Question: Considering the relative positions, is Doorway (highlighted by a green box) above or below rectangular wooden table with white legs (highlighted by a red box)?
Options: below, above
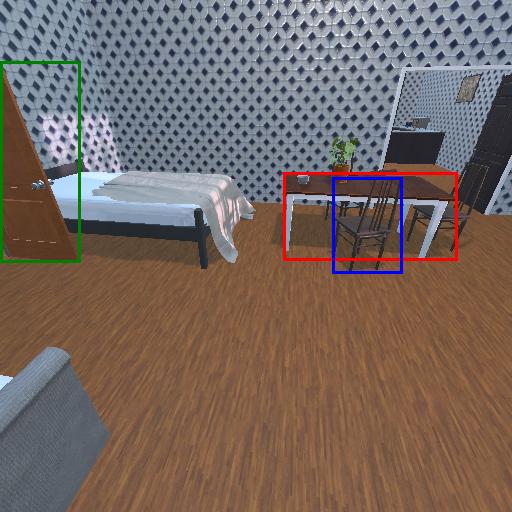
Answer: below